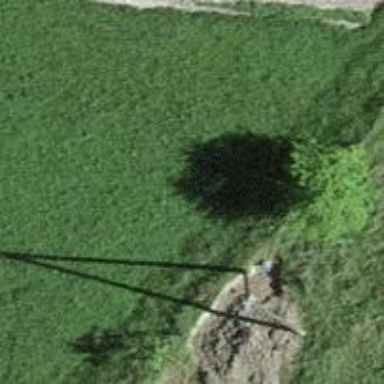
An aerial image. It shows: Guyed pole used for power distribution.